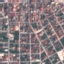
Label: Residential